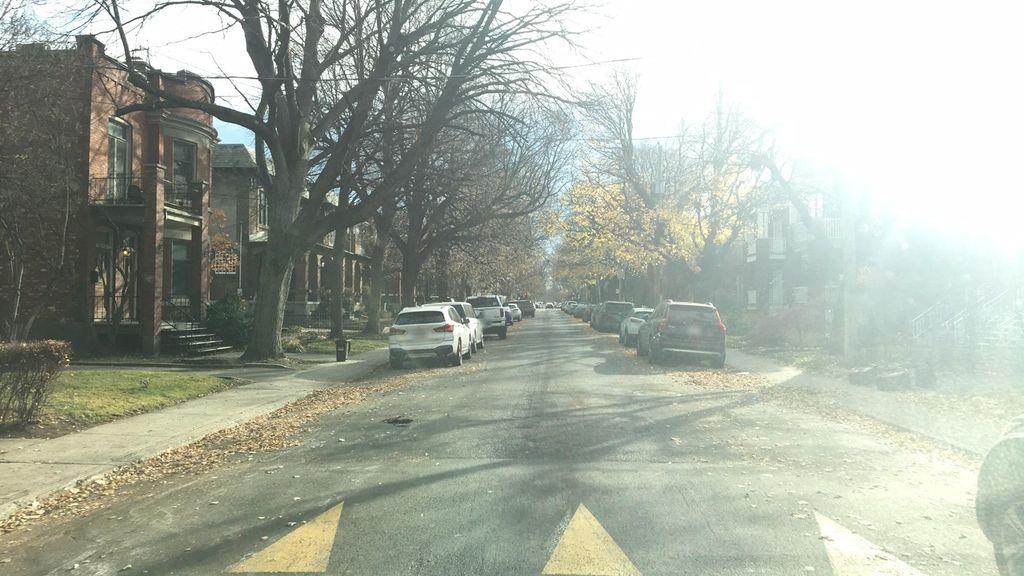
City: montreal